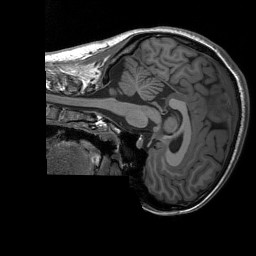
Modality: T1w
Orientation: sagittal
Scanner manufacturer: siemens
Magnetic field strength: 3 T
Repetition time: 1.76 s
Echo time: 0.0022 s